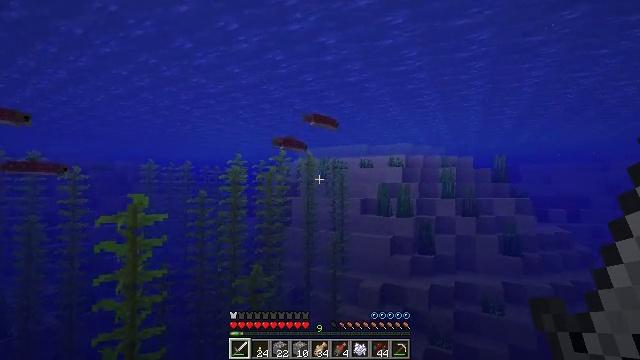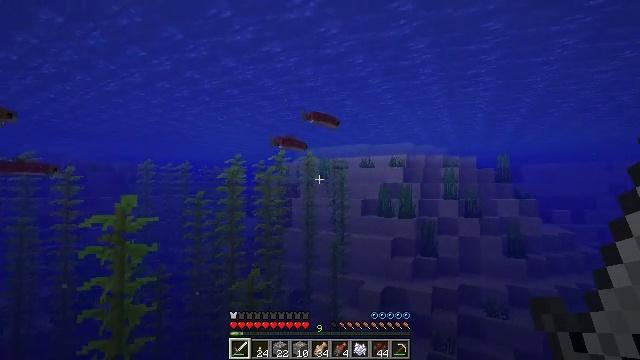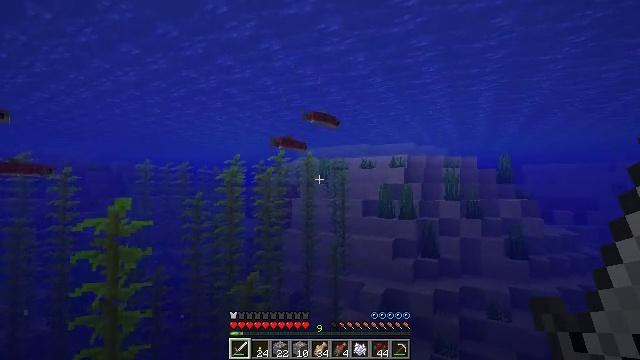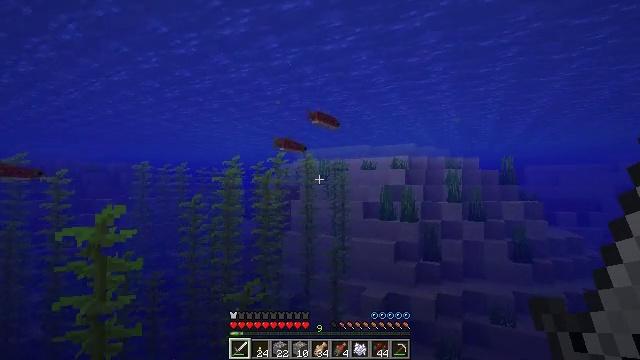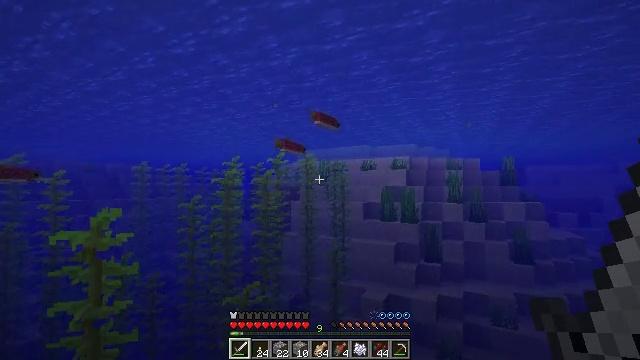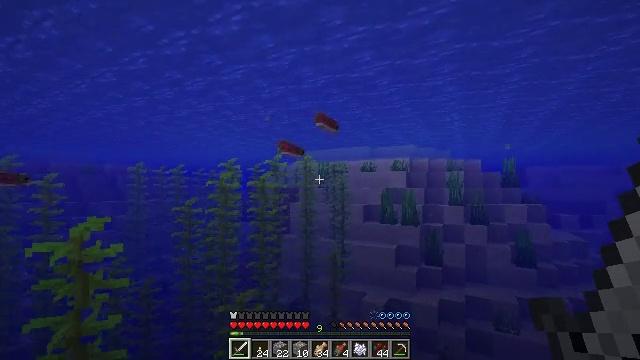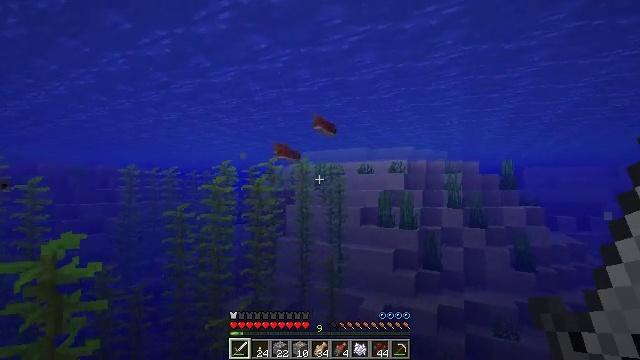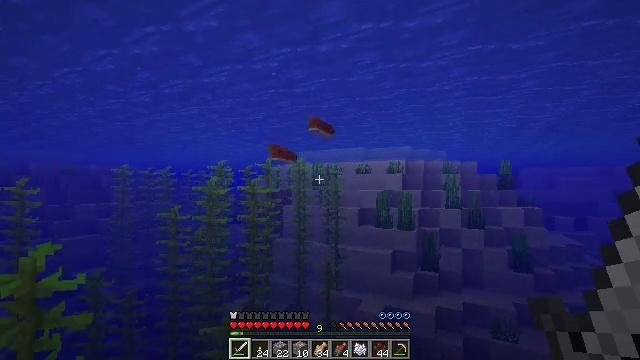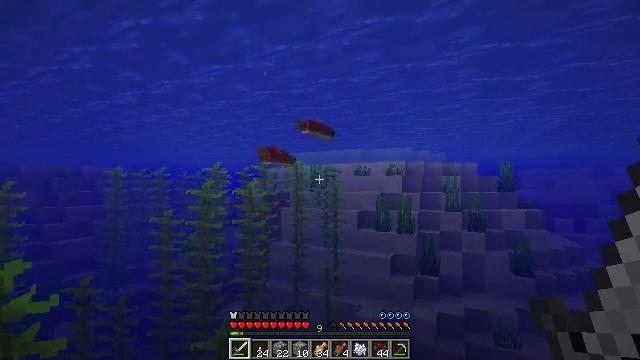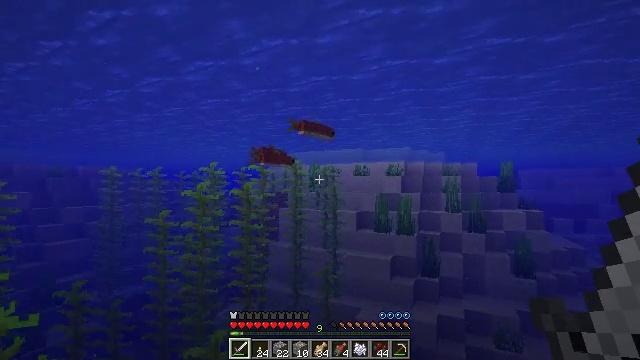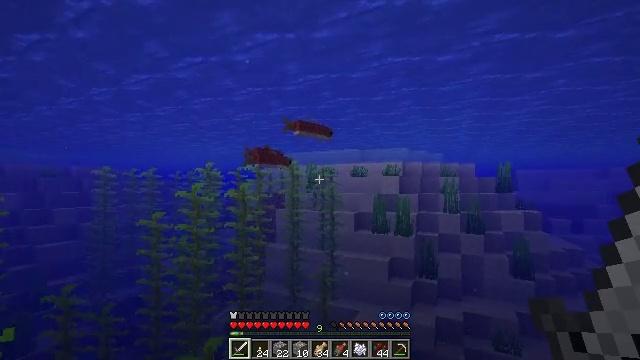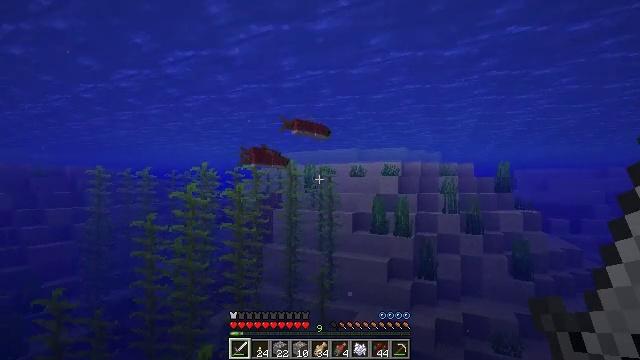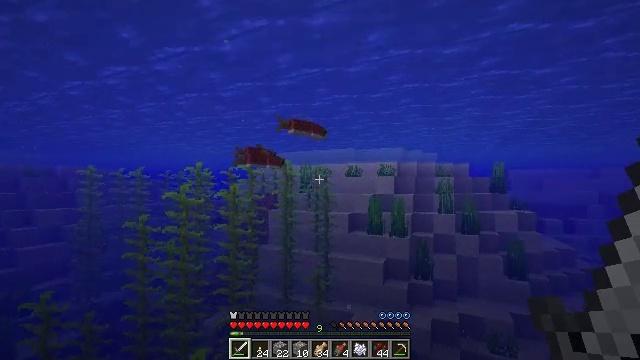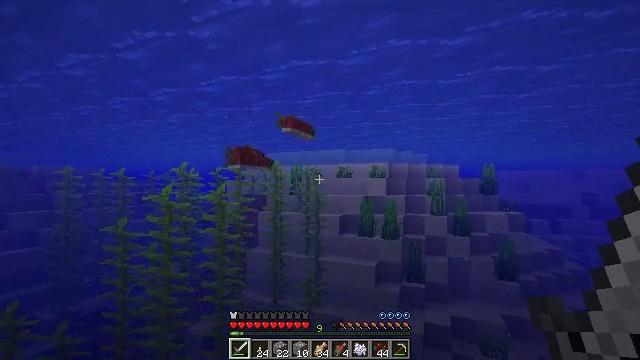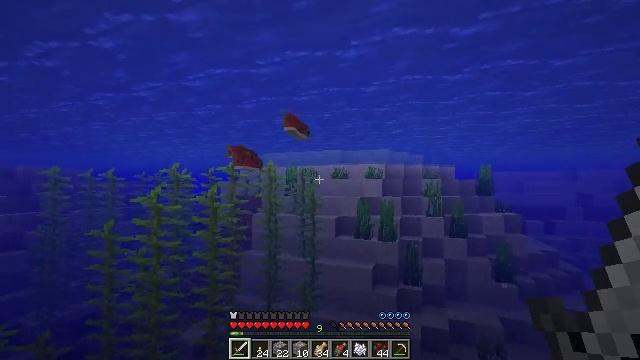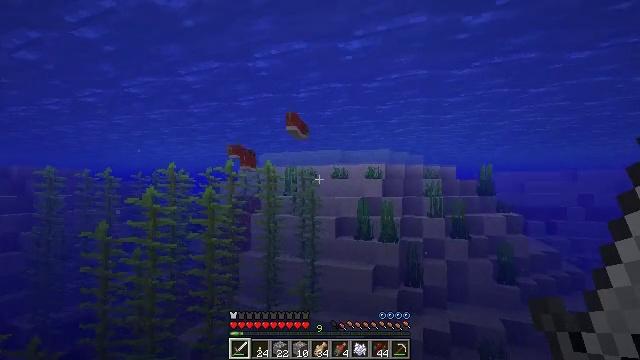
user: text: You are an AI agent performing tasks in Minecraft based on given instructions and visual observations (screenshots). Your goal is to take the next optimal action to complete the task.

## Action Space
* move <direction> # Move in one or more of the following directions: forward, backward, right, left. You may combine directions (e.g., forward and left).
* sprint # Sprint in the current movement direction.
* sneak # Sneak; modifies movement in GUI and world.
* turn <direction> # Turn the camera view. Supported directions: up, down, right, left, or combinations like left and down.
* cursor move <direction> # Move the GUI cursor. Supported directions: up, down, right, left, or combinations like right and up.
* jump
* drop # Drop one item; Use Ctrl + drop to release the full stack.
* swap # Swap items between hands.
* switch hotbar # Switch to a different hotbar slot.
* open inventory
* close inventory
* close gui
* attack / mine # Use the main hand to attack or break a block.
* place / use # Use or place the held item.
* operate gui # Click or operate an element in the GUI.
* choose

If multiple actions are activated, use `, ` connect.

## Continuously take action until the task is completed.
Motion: motion action
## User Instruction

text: Kill the salmon.
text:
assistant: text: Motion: move forward, jump
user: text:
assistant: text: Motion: move forward, jump
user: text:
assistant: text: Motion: move forward, jump
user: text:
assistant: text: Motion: move forward, jump
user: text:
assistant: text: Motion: move forward, jump
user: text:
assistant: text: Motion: move forward, jump
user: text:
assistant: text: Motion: move forward
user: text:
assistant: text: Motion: move forward
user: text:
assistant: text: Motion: move forward
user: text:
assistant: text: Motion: move forward
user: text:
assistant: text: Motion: move forward
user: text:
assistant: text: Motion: move forward
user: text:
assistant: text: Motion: move forward, turn right
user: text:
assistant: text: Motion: move forward, turn right
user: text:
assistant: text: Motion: move forward
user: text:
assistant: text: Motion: move forward
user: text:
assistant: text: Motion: move forward
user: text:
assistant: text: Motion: move forward, turn left and up
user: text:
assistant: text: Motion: move forward
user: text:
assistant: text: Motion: move forward
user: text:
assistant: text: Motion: move forward
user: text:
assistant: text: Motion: move forward
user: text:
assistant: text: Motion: move forward, turn up
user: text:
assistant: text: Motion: move forward, turn up
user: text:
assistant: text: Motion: move forward
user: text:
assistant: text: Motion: move forward
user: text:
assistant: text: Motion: move forward
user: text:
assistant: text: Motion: move forward
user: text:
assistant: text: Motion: move forward
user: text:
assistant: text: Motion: move forward, attack / mine